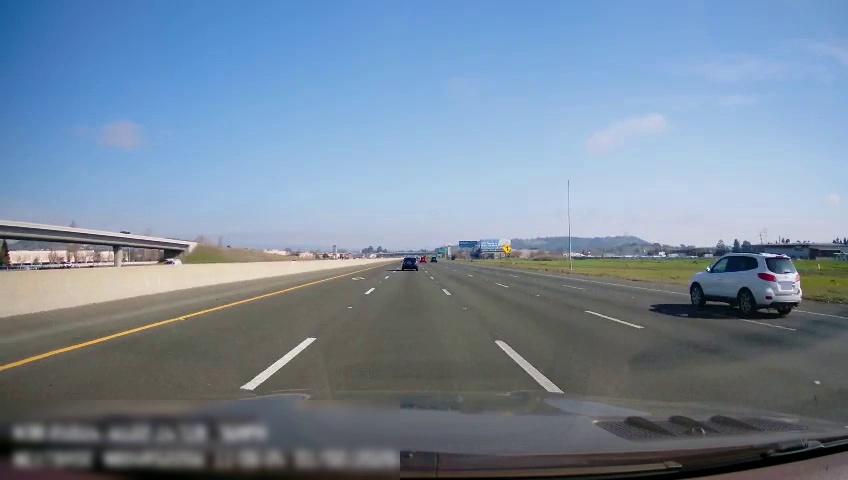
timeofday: Day
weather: Sunny
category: Drivable Space
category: Vehicles | Car
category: Vehicles | SUV
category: Vehicles | Car
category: Lanes | Current Lane
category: Lanes | Alternate Lane
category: Lanes | Current Lane
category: Lanes | Alternate Lane
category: Lanes | Alternate Lane
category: Lanes | Alternate Lane
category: Traffic | Signs